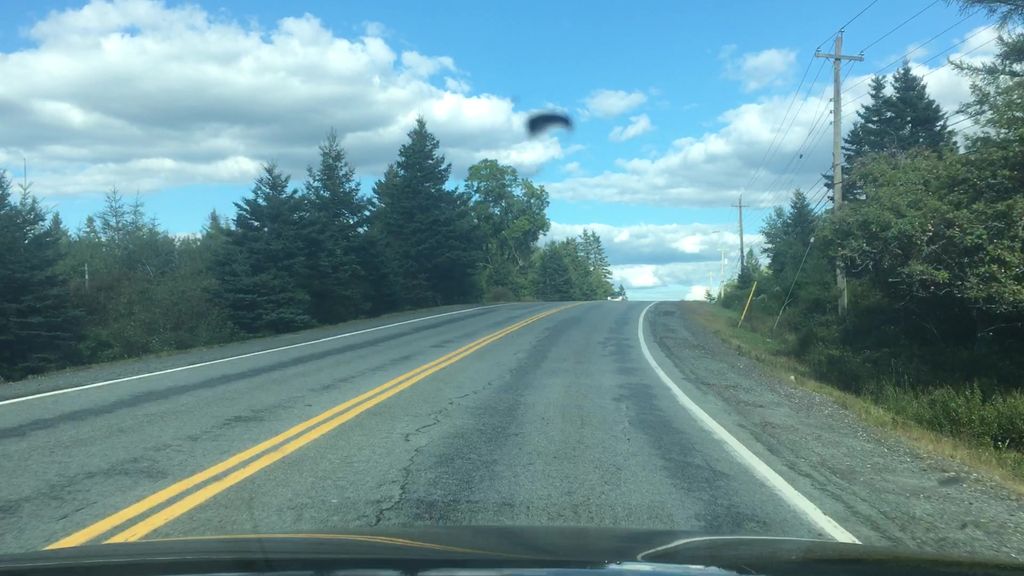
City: halifax